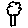
Label: tree